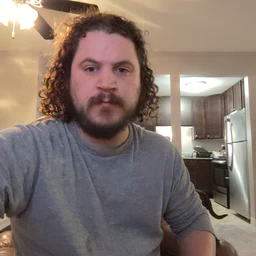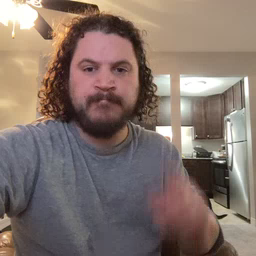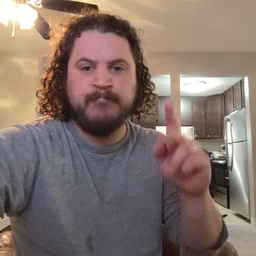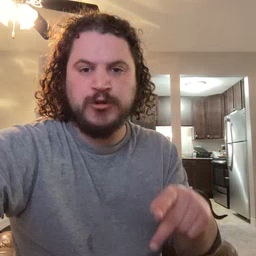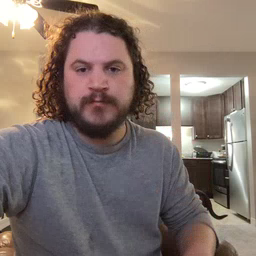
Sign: person